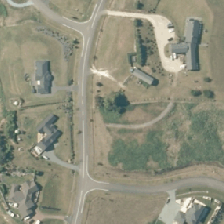
Land cover: urban_build_up